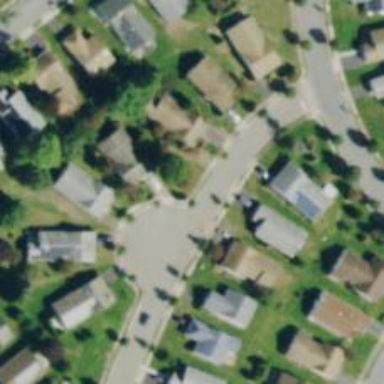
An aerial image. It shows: Living street.